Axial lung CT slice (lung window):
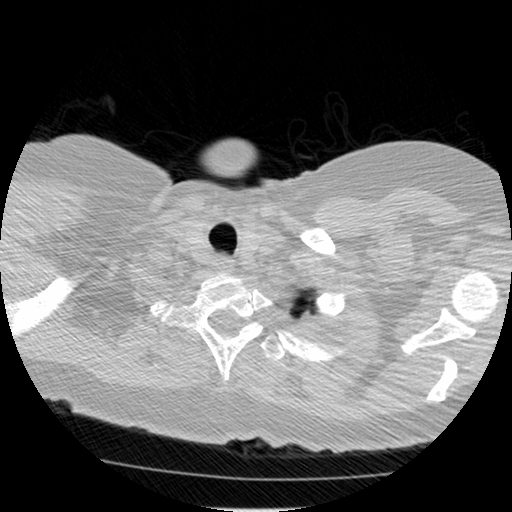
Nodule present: no